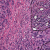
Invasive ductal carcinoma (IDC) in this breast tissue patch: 1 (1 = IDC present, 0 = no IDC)